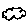
Label: cloud